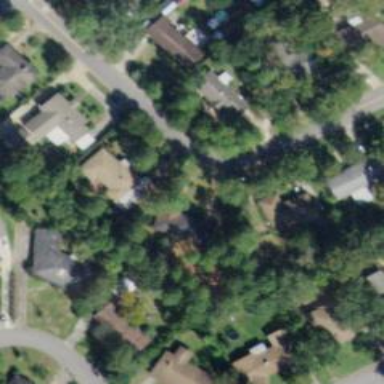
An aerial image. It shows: Neighborhood.